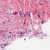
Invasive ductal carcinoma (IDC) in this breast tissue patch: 1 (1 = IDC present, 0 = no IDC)